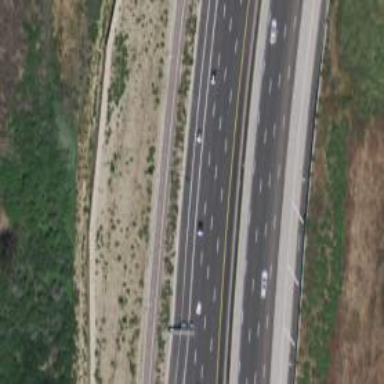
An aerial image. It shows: View of motorway.